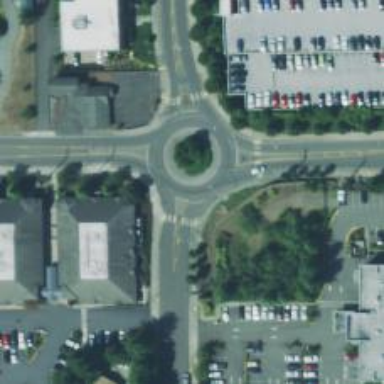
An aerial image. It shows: Tertiary road leading to roundabout junction.